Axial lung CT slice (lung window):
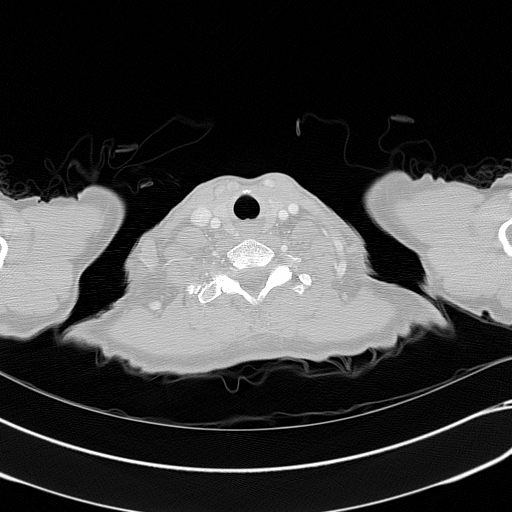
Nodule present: no